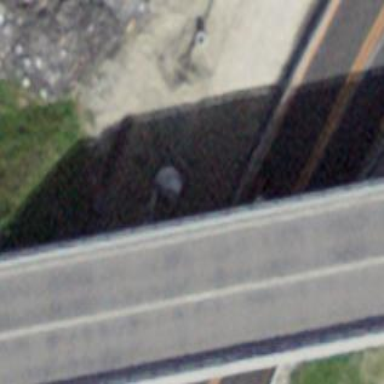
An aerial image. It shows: Man-made bridge.